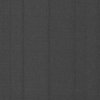
Label: dusty